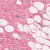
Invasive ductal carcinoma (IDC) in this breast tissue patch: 0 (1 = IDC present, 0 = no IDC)